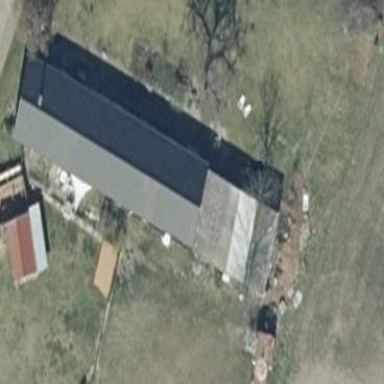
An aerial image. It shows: Building with gabled roof. The roof is oriented along the building and has dark grey color.